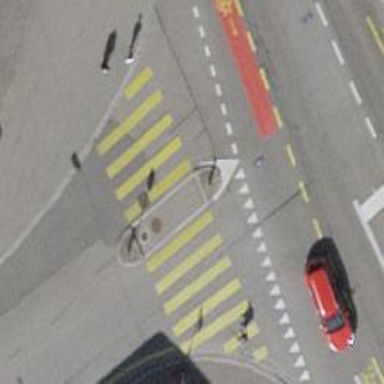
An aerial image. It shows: Uncontrolled zebra crossing with pedestrian island.